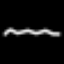
Label: squiggle